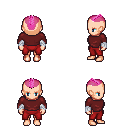
a pixel art fantasy rpg character, female body template, human, light skin, maroon long-sleeve shirt, red pants, pink short mohawk hairstyle, white cloth bandages, four views (front, back, left, right), 2x2 character sprite sheet, small pixel art, hard edges, no anti-aliasing